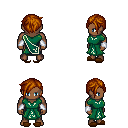
a pixel art fantasy rpg character, male body template, human, dark skin, sash dress, teal pants, brunette pixie cut hairstyle, white cloth bracers, brown slippers, four views (front, back, left, right), 2x2 character sprite sheet, small pixel art, hard edges, no anti-aliasing